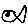
Label: fish